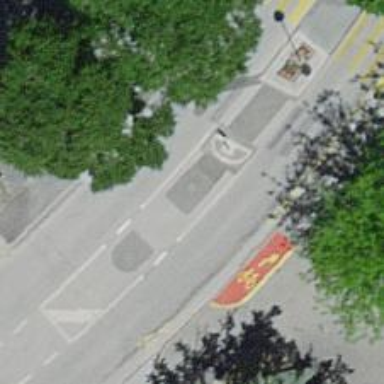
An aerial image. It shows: Asphalt residential road with dedicated cycle lane.